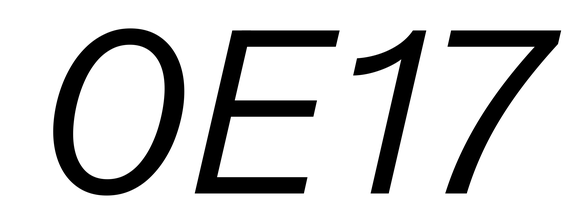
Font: InstrumentSans-Italic_Italic